Field crop: tomato
Growth stage: 2
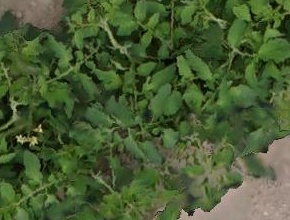
Species: tomato